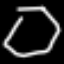
Label: octagon